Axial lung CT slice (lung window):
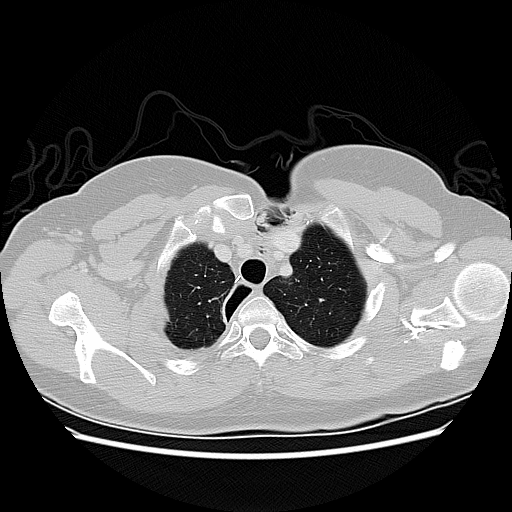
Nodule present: no